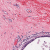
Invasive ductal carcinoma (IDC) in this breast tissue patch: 0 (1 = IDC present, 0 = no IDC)